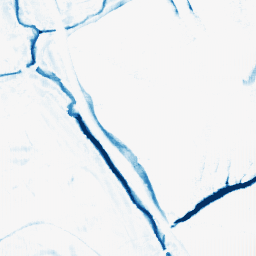
Category: morphological
Decomposition family: morphological_rect
Decomposition parameters: operation: closing
width: 10
height: 10
Upsampling method: fft_zeropad
Upsampling parameters: scale: 4
Upsampling scale: 4